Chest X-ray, PA view. Patient: 51 years old, sex F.
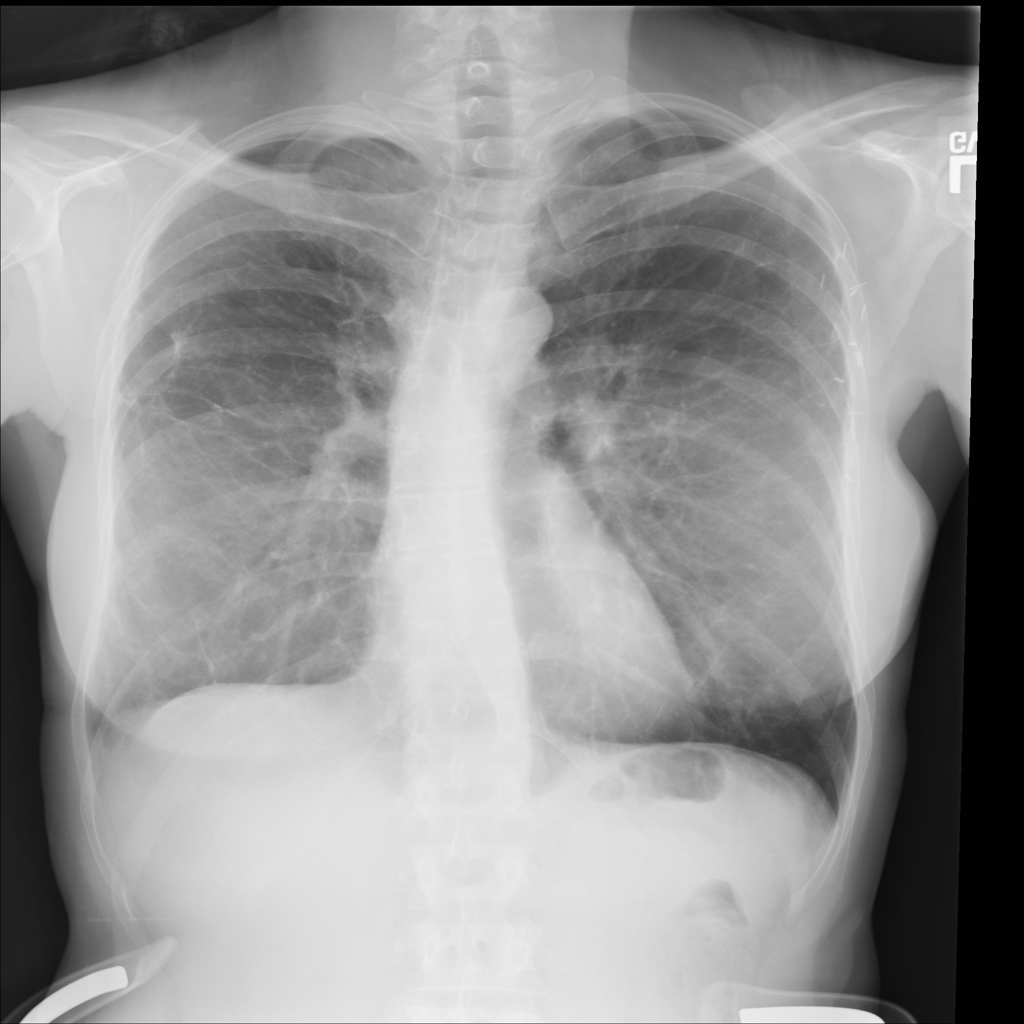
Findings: No Finding